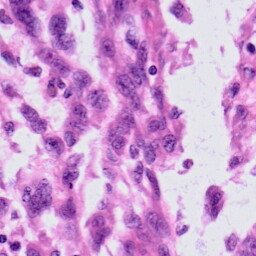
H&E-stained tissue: Skin